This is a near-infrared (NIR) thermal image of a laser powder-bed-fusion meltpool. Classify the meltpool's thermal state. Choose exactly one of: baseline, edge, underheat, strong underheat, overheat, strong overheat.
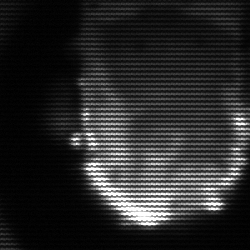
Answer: baseline